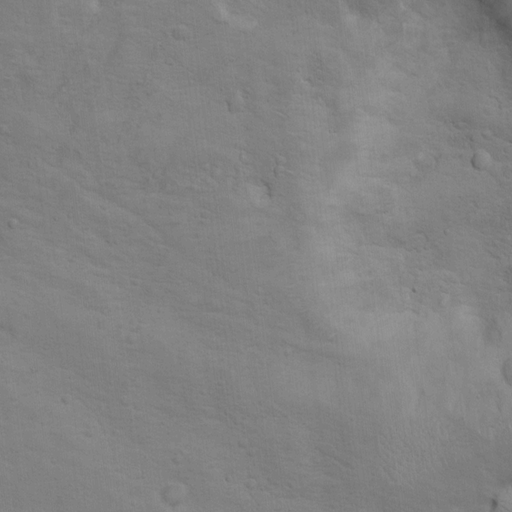
Classes present: Background, Cone